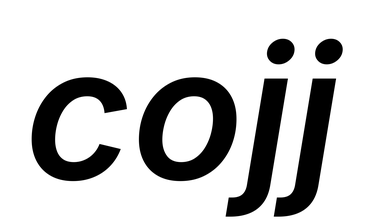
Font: Inter-Italic_SemiBold_Italic